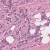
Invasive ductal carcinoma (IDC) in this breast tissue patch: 1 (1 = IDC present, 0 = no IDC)